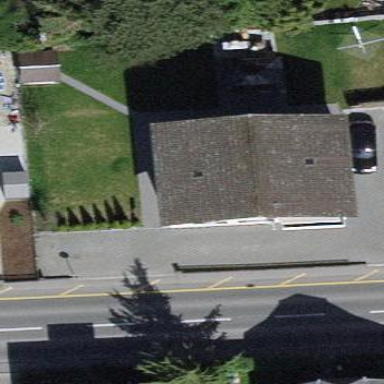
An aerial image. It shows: Building with tile roof.